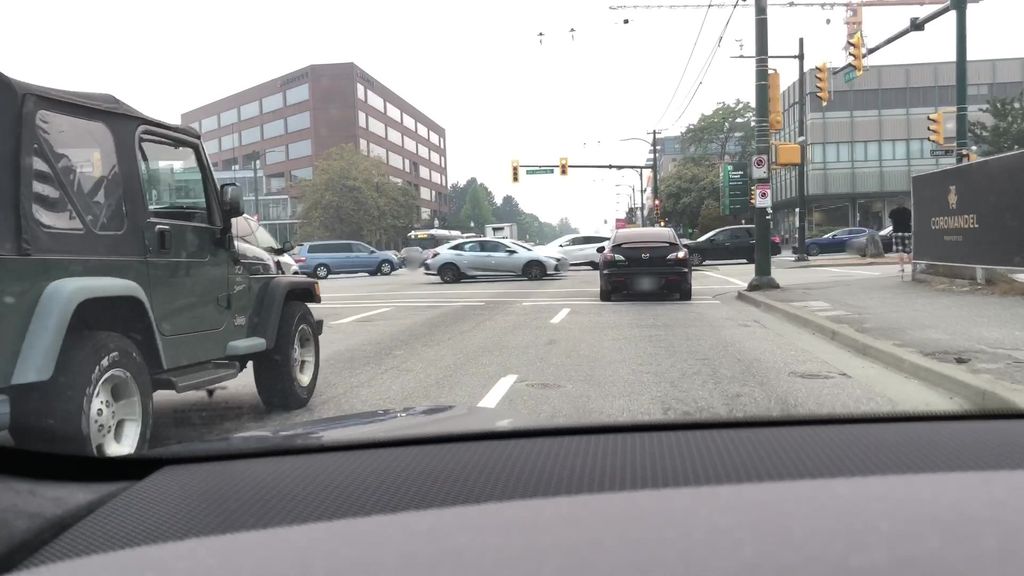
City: vancouver